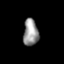
Tissue: prostate
Cell type: T cells
Senescence score: 0.7621
Nuclear area (px): 403
Mean DAPI intensity: 146.841